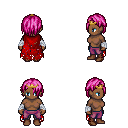
a pixel art fantasy rpg character, female body template, human, dark skin, red tattered cape, magenta pants, pink bangs hairstyle, gold tiara, white cloth bandages, brown shoes, four views (front, back, left, right), 2x2 character sprite sheet, small pixel art, hard edges, no anti-aliasing